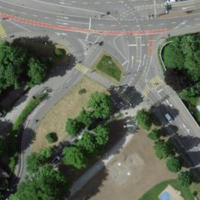
EUNIS habitat code: 57
Species observed at this site:
Pseudochorthippus parallelus
Centaurea scabiosa